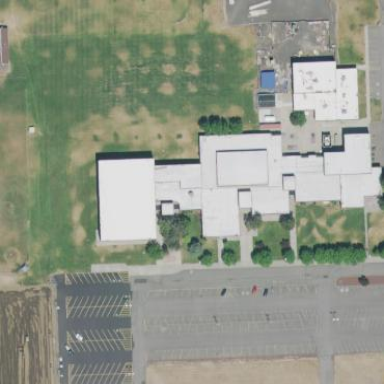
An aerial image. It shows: School building.